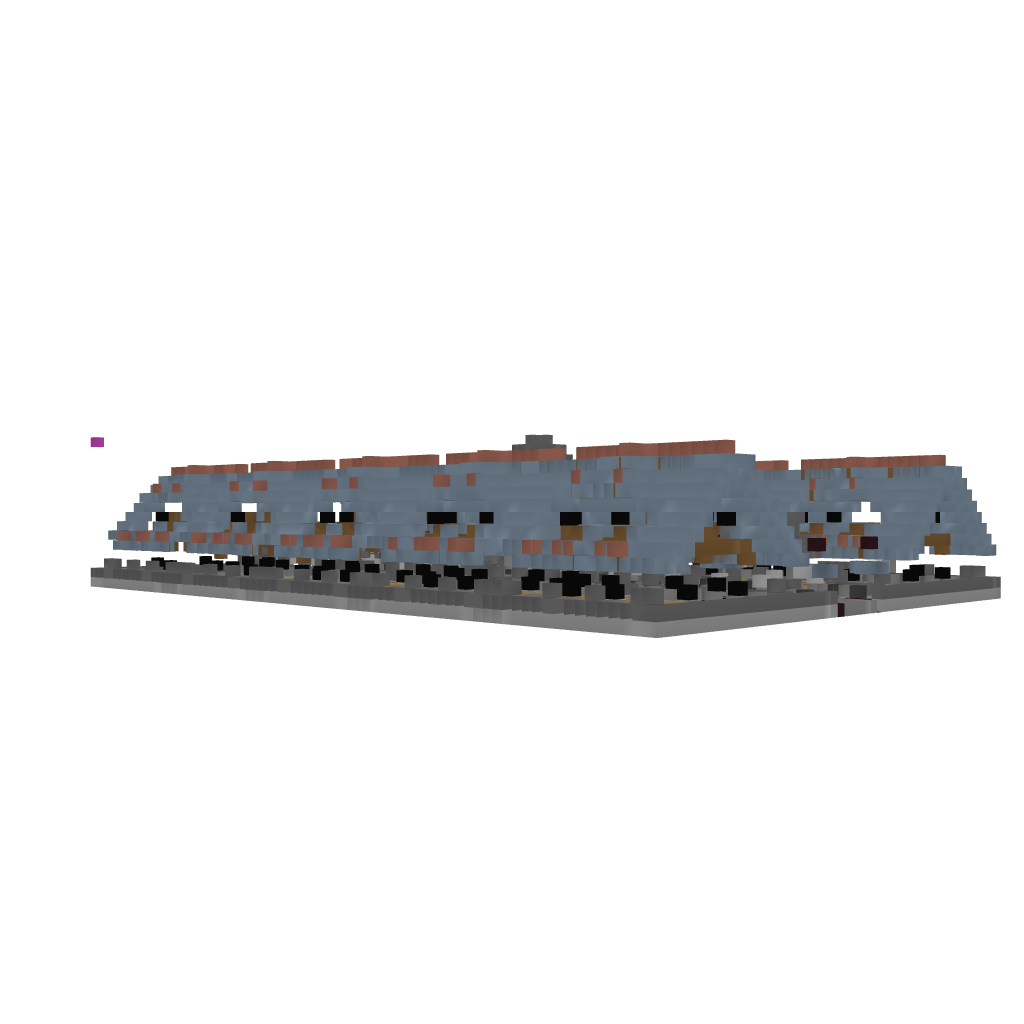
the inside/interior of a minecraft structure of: Modular Housing